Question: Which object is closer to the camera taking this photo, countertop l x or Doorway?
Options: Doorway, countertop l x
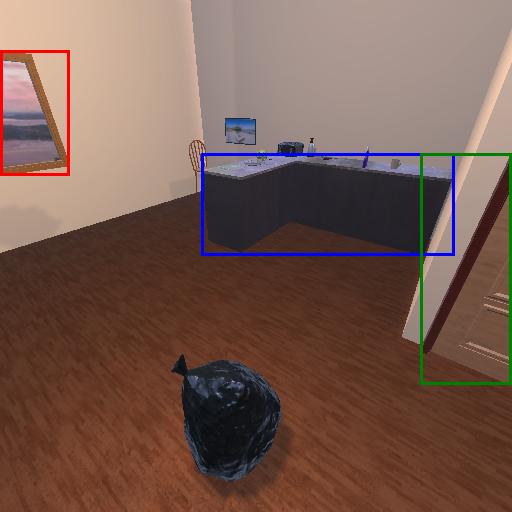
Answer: Doorway